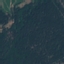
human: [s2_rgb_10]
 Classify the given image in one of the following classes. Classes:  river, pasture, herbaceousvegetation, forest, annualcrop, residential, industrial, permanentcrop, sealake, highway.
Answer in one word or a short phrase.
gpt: Forest